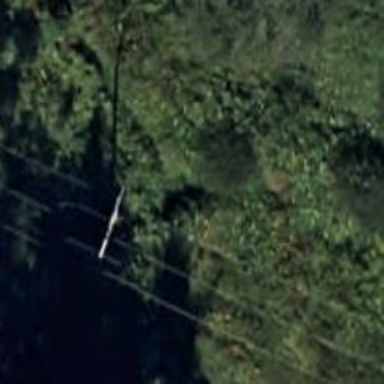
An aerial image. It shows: Power line in the image.